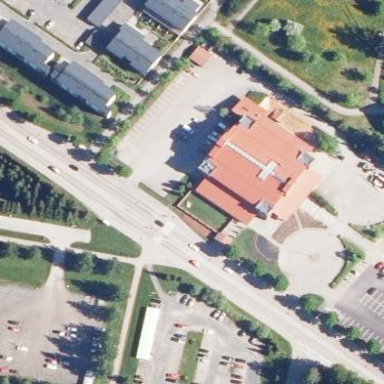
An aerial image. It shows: Building that serves as place of worship.